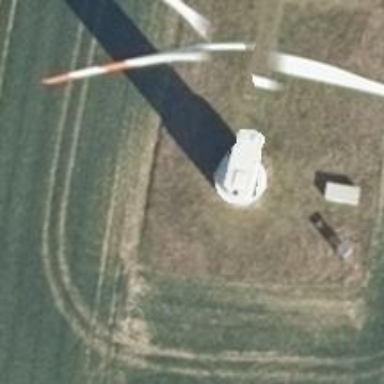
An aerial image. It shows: Wind generator powered by horizontal-axis wind turbine.